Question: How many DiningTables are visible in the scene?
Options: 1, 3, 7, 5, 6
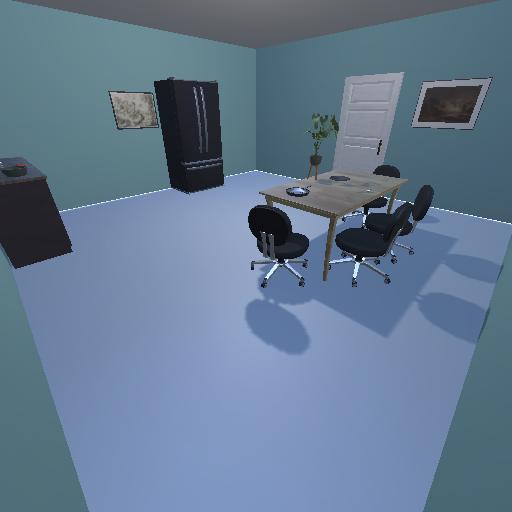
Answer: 1